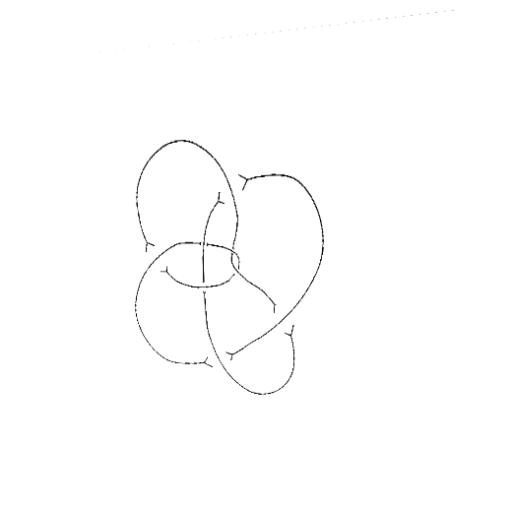
Crossing number: 8